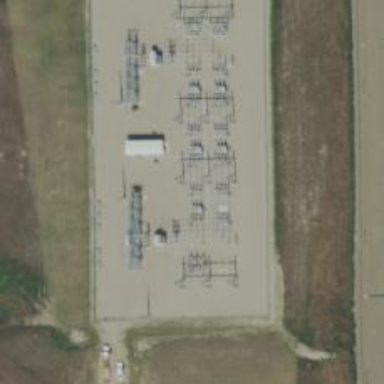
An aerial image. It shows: Switch used for power control.